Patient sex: M
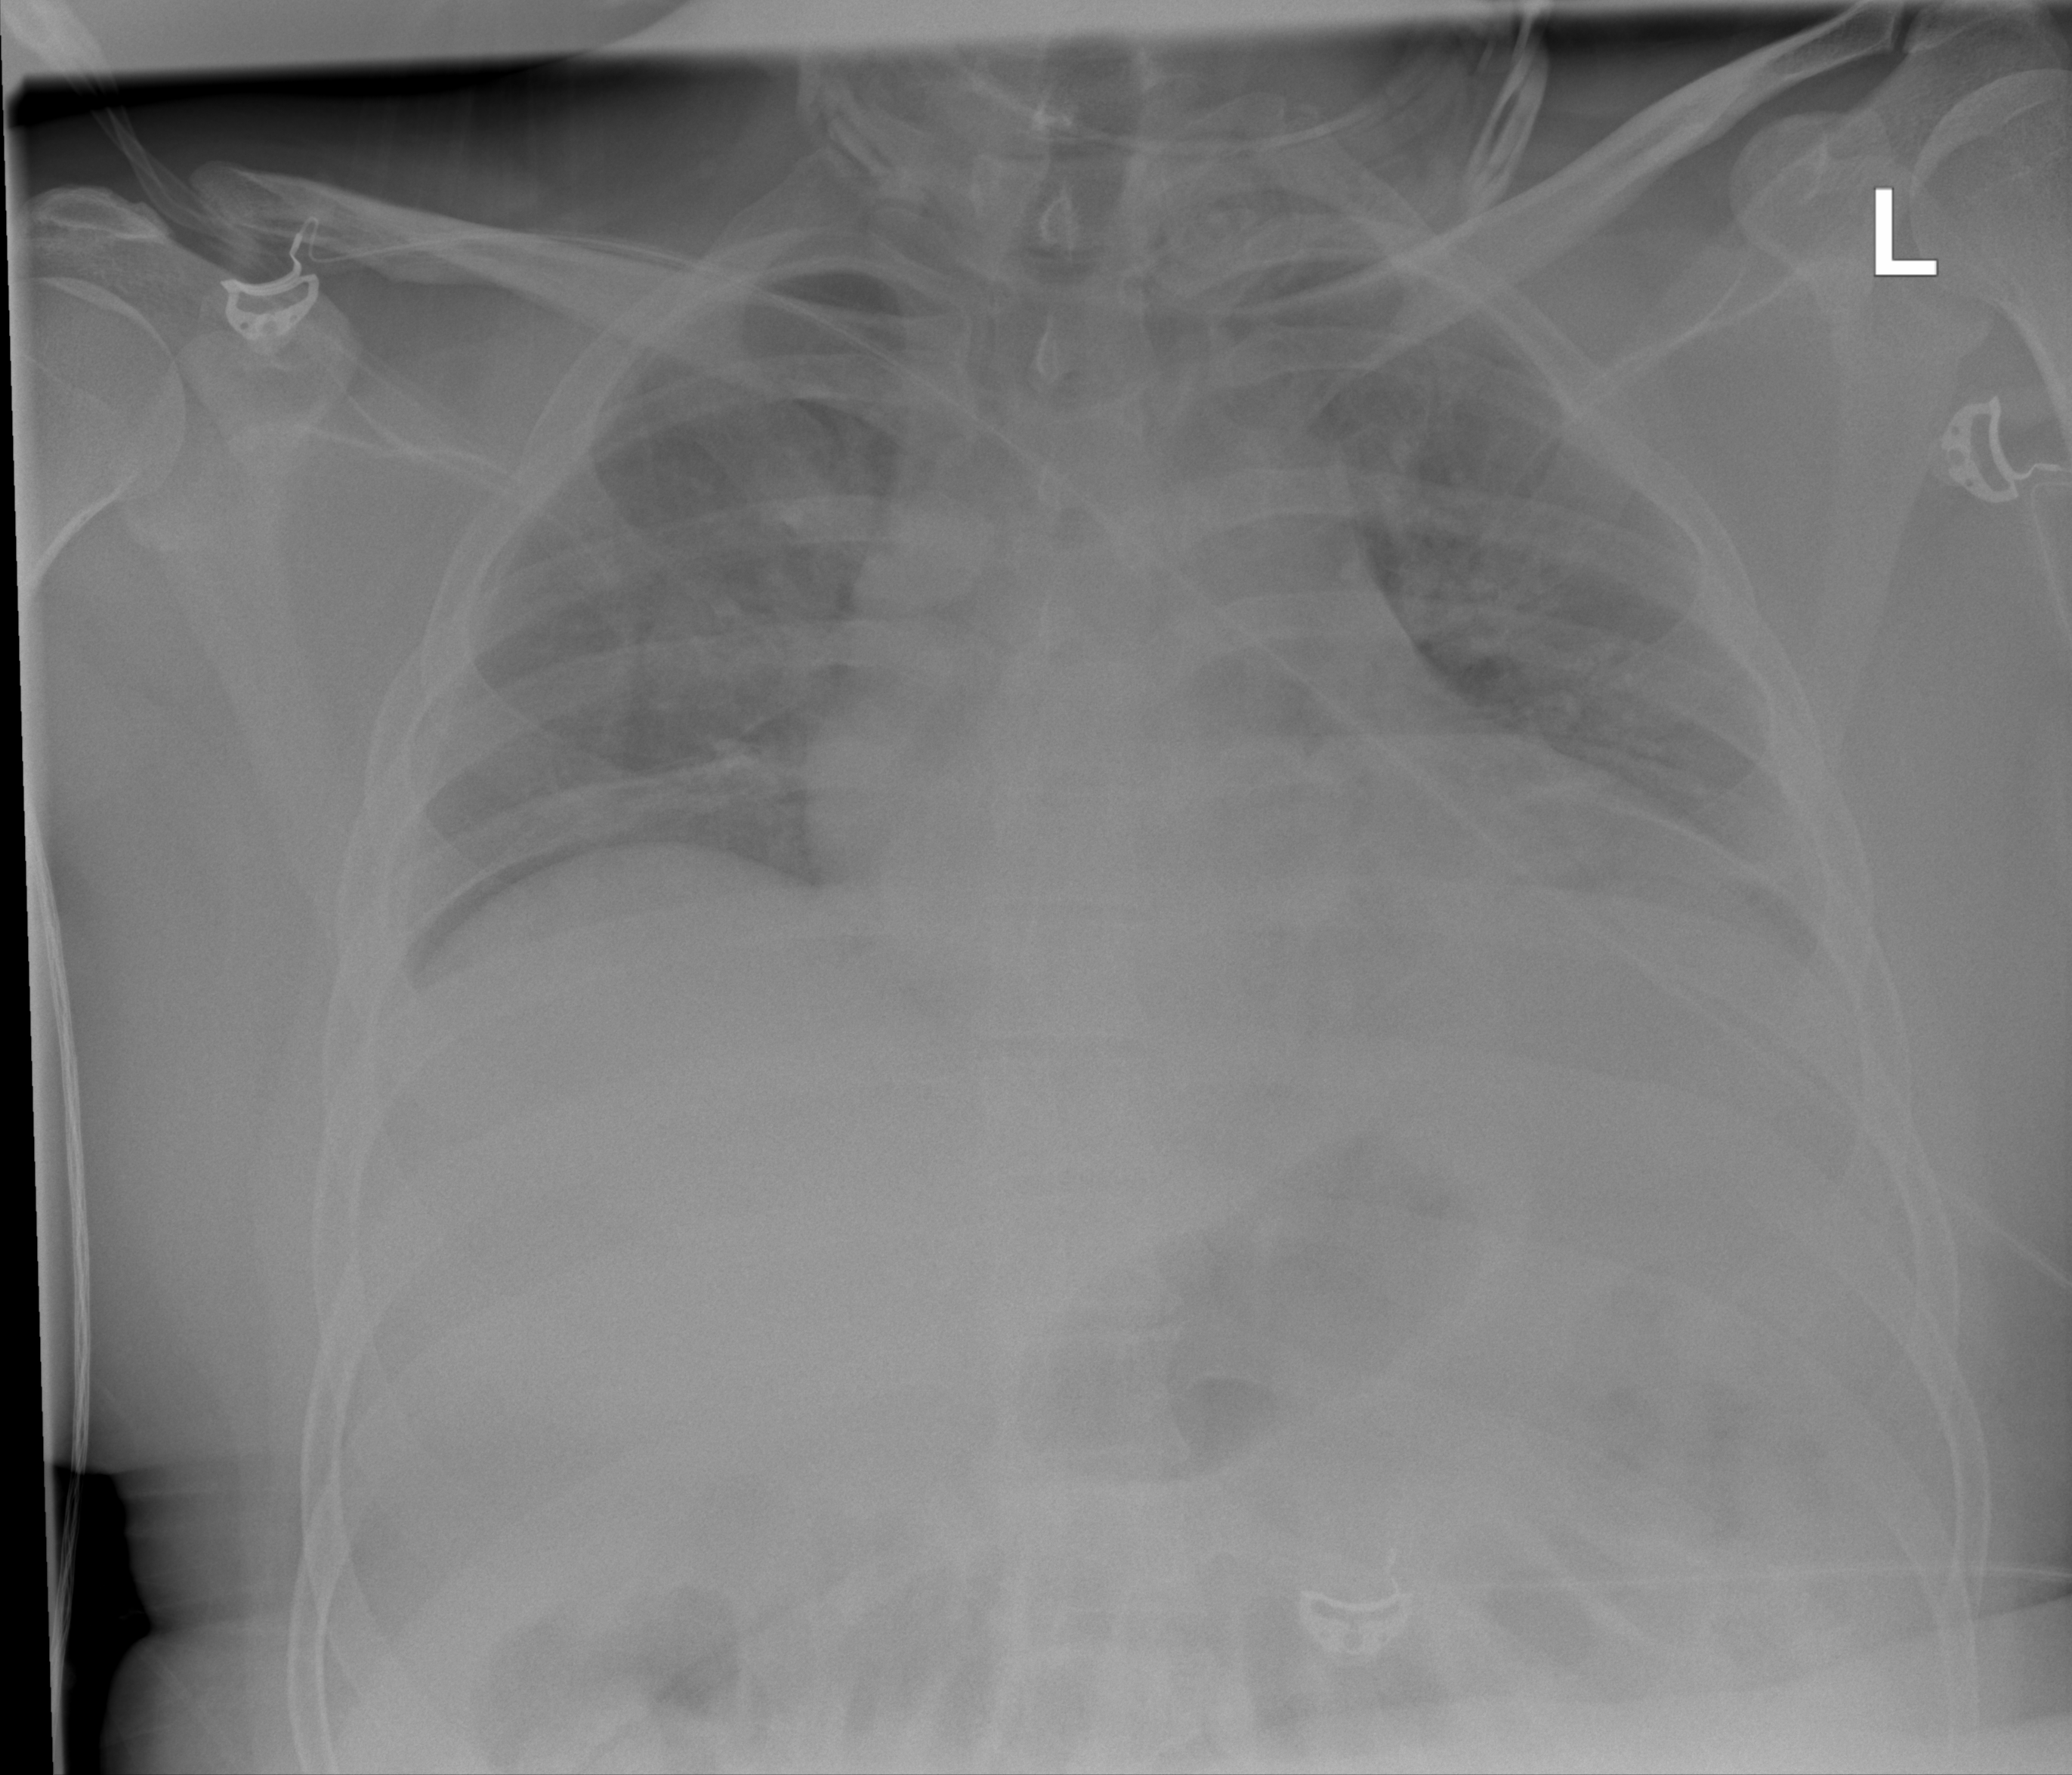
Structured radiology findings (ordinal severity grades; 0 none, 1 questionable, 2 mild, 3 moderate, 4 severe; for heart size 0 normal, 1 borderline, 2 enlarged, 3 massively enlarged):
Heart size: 2
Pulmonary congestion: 2
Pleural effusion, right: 2
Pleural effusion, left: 3
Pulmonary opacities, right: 2
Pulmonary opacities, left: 2
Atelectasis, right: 2
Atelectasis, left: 2